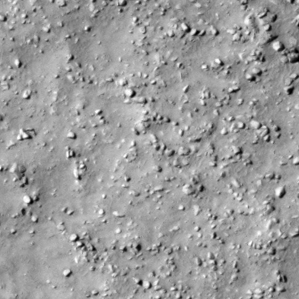
Label: non_frost